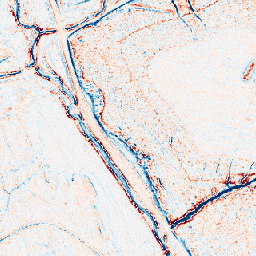
Category: edge_preserving
Decomposition family: anisotropic_diffusion
Decomposition parameters: iterations: 10
kappa: 50
gamma: 0.1
Upsampling method: nearest
Upsampling parameters: scale: 8
Upsampling scale: 8